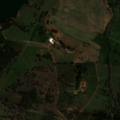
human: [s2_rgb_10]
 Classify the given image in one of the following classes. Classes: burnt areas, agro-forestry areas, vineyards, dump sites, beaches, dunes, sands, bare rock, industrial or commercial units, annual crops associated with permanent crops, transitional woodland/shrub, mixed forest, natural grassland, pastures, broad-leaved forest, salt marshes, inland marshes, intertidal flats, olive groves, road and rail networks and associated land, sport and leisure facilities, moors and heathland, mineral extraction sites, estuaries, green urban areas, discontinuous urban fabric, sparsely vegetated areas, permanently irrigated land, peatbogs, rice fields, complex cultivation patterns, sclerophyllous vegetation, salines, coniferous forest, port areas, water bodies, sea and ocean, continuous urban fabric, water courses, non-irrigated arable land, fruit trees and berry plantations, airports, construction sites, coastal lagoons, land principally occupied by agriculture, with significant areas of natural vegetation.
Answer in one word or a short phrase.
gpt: non-irrigated arable land, permanently irrigated land, pastures, agro-forestry areas, water bodies